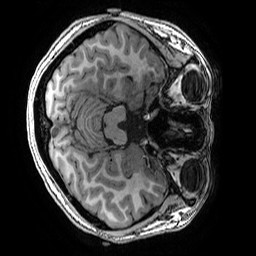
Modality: T1w
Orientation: axial
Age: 18
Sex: female
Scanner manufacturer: ge
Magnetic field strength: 3 T
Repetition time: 0.007 s
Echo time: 0.00342 s